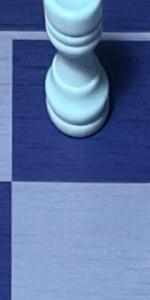
Label: Empty